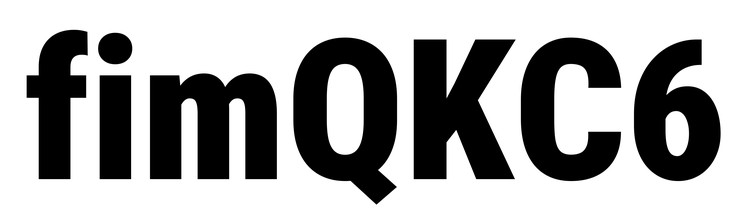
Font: Roboto_Condensed_Black